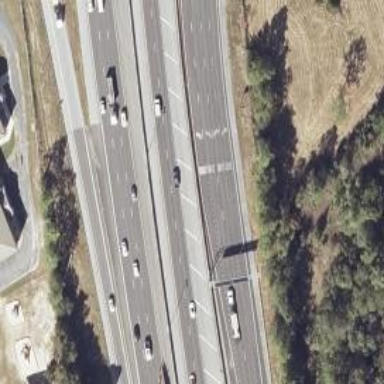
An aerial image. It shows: Motorway link.